Question: I am writing a customer calendar as a challenge for me to practice 'UICollectionView'. This issue has been puzzled me for few days. So the problem is when it reuses the cell, the load data source function has been called twice or three times, then it leads to:

Sometimes it's called three times and my calendar days become 100 110 etc.
Here is the delegate and datasource code:
'''
extension CalendarViewController: UICollectionViewDataSource, UICollectionViewDelegate, UICollectionViewDelegateFlowLayout {
func collectionView(_ collectionView: UICollectionView, numberOfItemsInSection section: Int) -> Int {
return self.calendarPages.count
}
func collectionView(_ collectionView: UICollectionView, cellForItemAt indexPath: IndexPath) -> UICollectionViewCell {
let cell = collectionView.dequeueReusableCell(withReuseIdentifier: "cell", for: indexPath) as! CalendarCell
cell.calendarPage = self.calendarPages[self.currentPageIndex]
cell.contentView.addSubview(self.buildCalendarPage(index: indexPath.row, frame: cell.contentView.frame)) // this is where it add new month page to the calendar, and it's randomly called multiple times
print("cell called")
return cell
}
func collectionView(_ collectionView: UICollectionView, layout collectionViewLayout: UICollectionViewLayout, sizeForItemAt indexPath: IndexPath) -> CGSize {
return CGSize(width: collectionView.frame.width, height: collectionView.frame.height)
}
}
'''
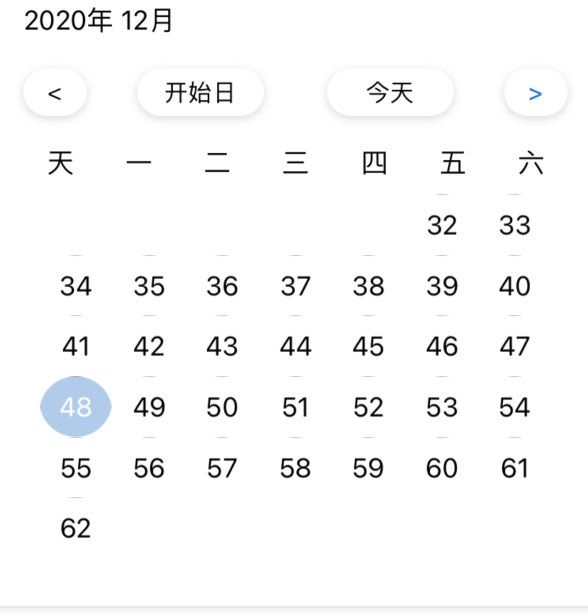
Answer: I know what's going one there, so basically I made it too complicated, there is a calendar UICollectionView in another UICollectionView, (I just want to make it scrollable), so each time when the cell is reused, I forget to reload the UI
Solution, keep only one UICollectionView, each cell is a day, and create another UICollectionViewCell class to control the reusable cell, thanks for the Babar's help